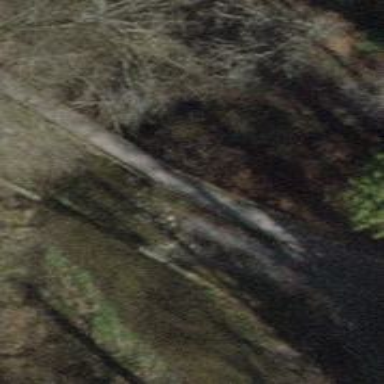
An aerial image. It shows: Gravel track road with grade 3 track type. It includes ford.